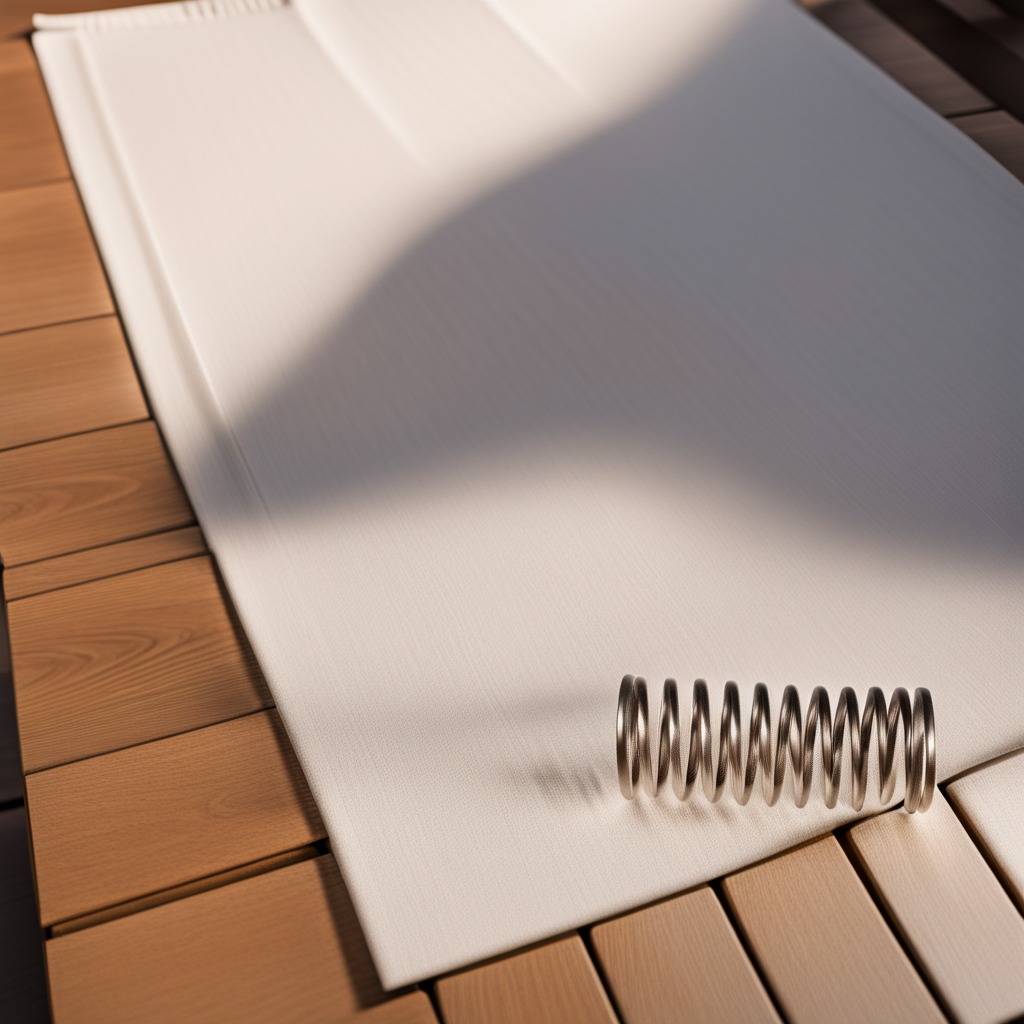
A coiled metal spring is lying on the wooden table.